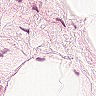
Metastatic tissue present: no